Question: I am having trouble with a Many to Many relationship that i have mapped with hibernate!
I have 3 tables:
- - -

Now, everything is working fine except when i try to delete a resource that has a reference to "clients_access_resources", it gives
But the wierd thing is that, if i delete a Client that has a reference to "clients_access_resource" it works, no problem here!
'''
@ManyToMany(fetch = FetchType.EAGER, targetEntity=Resources.class)
@JoinTable(name = "clients_access_resources", joinColumns = { @JoinColumn(name = "client_id") }, inverseJoinColumns = { @JoinColumn(name = "res_id") })
public Set<Resources> getClientResources() {
return this.clientResources;
}
'''
'''
@ManyToMany(fetch = FetchType.EAGER, mappedBy = "clientResources")
public Set<ClientsBasic> getClientsBasics() {
return this.clientsBasics;
}
'''
'''
public void delete(Resources res) throws HibernateException{
synchronized (this) {
Transaction tx = null;
session = this.sessionFactory.openSession();
tx = session.beginTransaction();
session.delete(res);
tx.commit();
session.close();
}
}
'''
'''
public ClientsBasic save(ClientsBasic client) throws HibernateException {
synchronized (this) {
Transaction tx = null;
session = this.sessionFactory.openSession();
tx = session.beginTransaction();
session.saveOrUpdate(client);
tx.commit();
session.close();
return client;
}
}
'''
I've tried to add "cascade = CascadeType.ALL" but it didn't work.
Can anyone please help me?
Thank you.
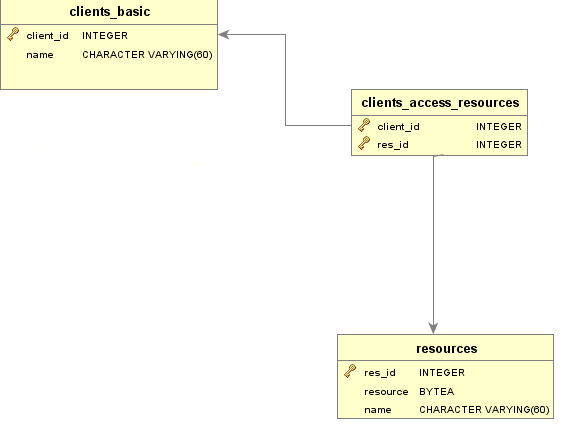
Answer: The mapped by property in the resourses class at the clients getter makes this side the inverse side of the relationship. To make these equal in managing the relationship change this to be the same as in the client class like this
'''
@ManyToMany(fetch = FetchType.EAGER, targetEntity=ClientsBasic.class)
@JoinTable(name = "clients_access_resources",
joinColumns = {@JoinColumn(name ="res_id")},
inverseJoinColumns = {@JoinColumn(name = "client_id")})
public Set<ClientsBasic> getClientsBasics() {
return this.clientsBasics;
}
'''
Note that the columns' names have been interchanged. I hope this solves your problem